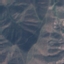
Land use / land cover class: HerbaceousVegetation